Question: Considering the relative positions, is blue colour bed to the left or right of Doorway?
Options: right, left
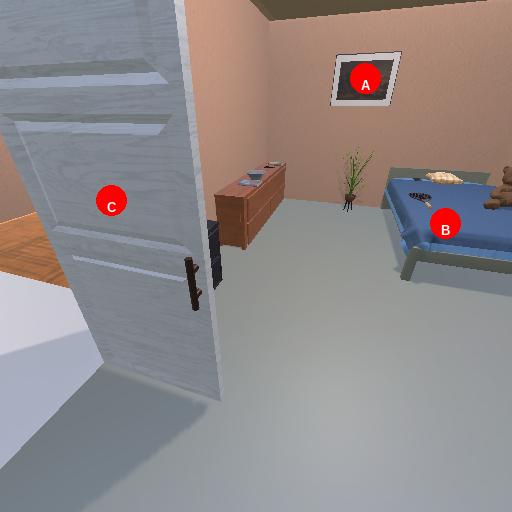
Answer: right